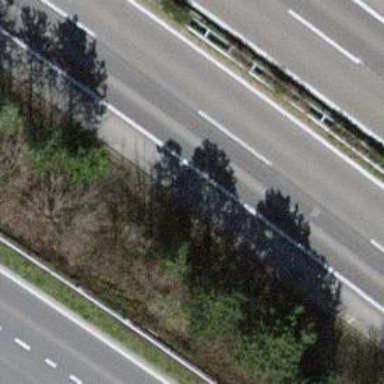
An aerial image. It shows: View of motorway.